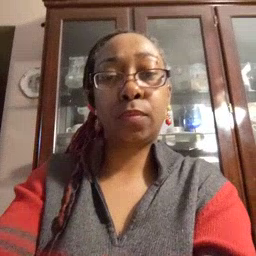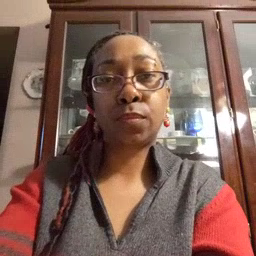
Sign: boat